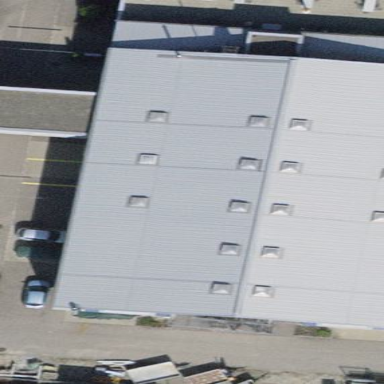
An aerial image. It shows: Industrial building.